Question: I am trying to use the Gmail API with the Python Google Client library.
I have created a Service Account credential through the Google Developer Console.
I am then attempting to use those credentials like sO:
'''
from oauth2client.client import SignedJwtAssertionCredentials
client_email = '<sanitised>@developer.gserviceaccount.com'
with open("foobar-<sanitised>.p12") as f:
private_key = f.read()
credentials = SignedJwtAssertionCredentials(client_email, private_key, 'https://www.googleapis.com/auth/gmail.readonly')
from httplib2 import Http
http_auth = credentials.authorize(Http())
from apiclient.discovery import build
gmail_server = build('gmail', 'v1', http=http_auth)
'''
However, when I try to use the actual Gmail API, I get an HTTP 500 error:
'''
In [13]: threads = gmail_server.users().threads().list(userId='me').execute()
---------------------------------------------------------------------------
HttpError Traceback (most recent call last)
<ipython-input-13-a74134635cc3> in <module>()
----> 1 threads = gmail_server.users().threads().list(userId='me').execute()
/Users/victorhooi/.virtualenvs/kenny/lib/python2.7/site-packages/oauth2client/util.pyc in positional_wrapper(*args, **kwargs)
133 else: # IGNORE
134 pass
--> 135 return wrapped(*args, **kwargs)
136 return positional_wrapper
137
/Users/victorhooi/.virtualenvs/kenny/lib/python2.7/site-packages/googleapiclient/http.pyc in execute(self, http, num_retries)
721 callback(resp)
722 if resp.status >= 300:
--> 723 raise HttpError(resp, content, uri=self.uri)
724 return self.postproc(resp, content)
725
HttpError: <HttpError 500 when requesting https://www.googleapis.com/gmail/v1/users/me/threads?alt=json returned "Backend Error">
'''
A user mentioned here that apparently the "Service Accounts" do not support using the GMail API:
<URL>
Is anybody able to confirm if this is the case, or if it's documented by Google anywhere?
My assumption was that since the Service Account credentials were created through a user's Google Developer Console, it would just be associated with that user, and should work fine?
:
I should also mentioned I did try explicitly adding my client to the "Managing Client API Access" page in the Google Apps Admin Console:

However, I am still getting the HTTP 500 Backend Error.
Also, the help links on that page go to a OAuth 1.0 specific page - I have a suspicion that this page is only for OAuth 1.0, although it's not explicitly mentioned there.
Also, I should mentioned that I tried using the Google API Explorer at:
<URL>
using OAuth 2.0 and the interactive user flow, and it works fine (i.e. it lists emails).
I tried adding the 'sub' argument as suggested by Jay Lee.
On my own Google Apps domain, it does actually work:
'''
from oauth2client.client import SignedJwtAssertionCredentials
client_email = '<sanitised>@developer.gserviceaccount.com'
with open('foo-bar-<sanitised>.p12') as f:
private_key = f.read()
credentials = SignedJwtAssertionCredentials(client_email, private_key, 'https://www.googleapis.com/auth/gmail.readonly', sub='victorhooi@example.com')
from httplib2 import Http
http_auth = credentials.authorize(Http())
from apiclient.discovery import build
gmail_server = build('gmail', 'v1', http=http_auth)
threads = gmail_server.users().threads().list(userId='me').execute()
'''
And then threads gives me:
'''
In [12]: threads
Out[12]:
{u'nextPageToken': u'00058094761552980977',
u'resultSizeEstimate': 178,
u'threads': [{u'historyId': u'8942',
u'id': u'14abc26f1893823b',
u'snippet': u''},
{u'historyId': u'8822', u'id': u'14a4ffc2724e9384', u'snippet': u''},
{u'historyId': u'8769', u'id': u'14a36a9c6f552af3', u'snippet': u''},
{u'historyId': u'8716', u'id': u'14a31822f19bb161', u'snippet': u''},
{u'historyId': u'8671', u'id': u'14a2bee13eb87c07', u'snippet': u''},
'''
However, when I try using the sub argument on my corporate Google Apps domain, when I get to the following line:
'''
gmail_server = build('gmail', 'v1', http=http_auth)
'''
This gives me the error:
'''
AccessTokenRefreshError: access_denied: Requested client not authorized.
'''
I'm fairly certain that client does exist in the Google Developer's console, and the Gmail API is enabled. I'm just not sure why the 'sub' argument triggers that error.
And then, if I try the same code using a different account on the corporate Google Apps domain, that hasn't been Delegated, I get:
'''
AccessTokenRefreshError: unauthorized_client: Unauthorized client or scope in request.
'''
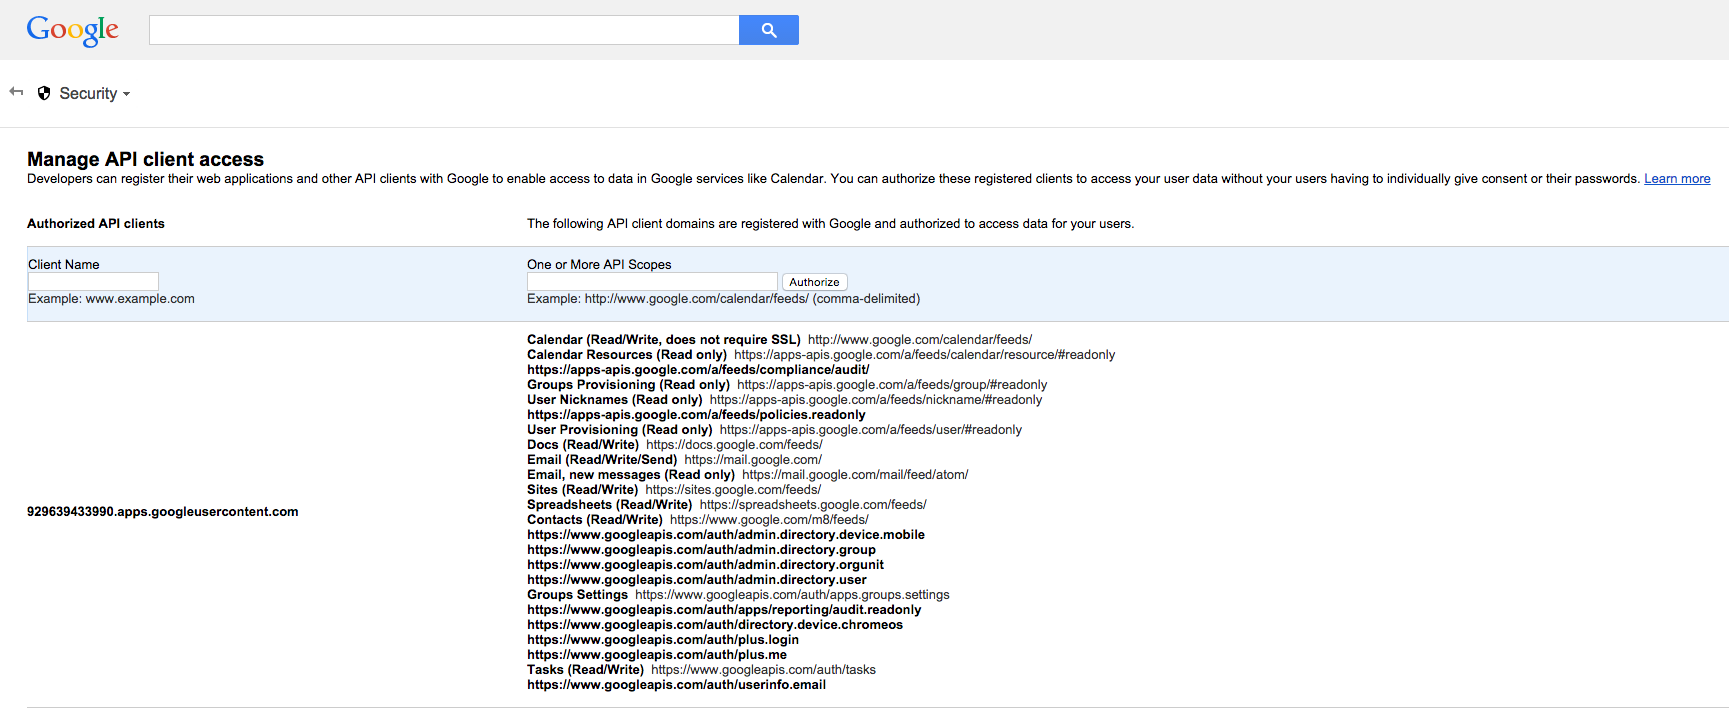
Answer: Try using:
'''
credentials = SignedJwtAssertionCredentials(client_email, private_key,
'https://www.googleapis.com/auth/gmail.readonly', sub='user@domain.com')
'''
where user@domain.com is the user you wish to impersonate.